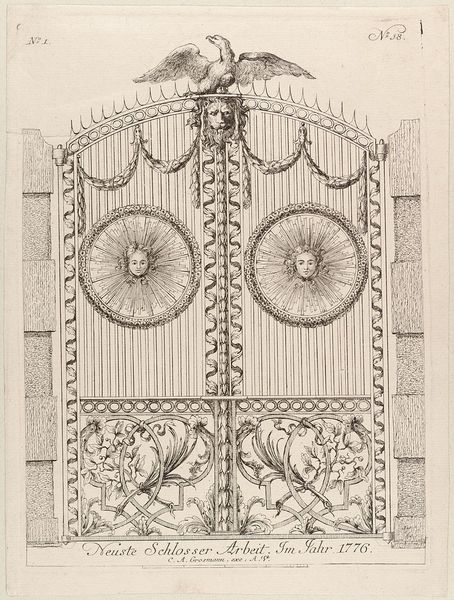
Titel: Gittertor, Titelblatt der Folge 'Neuste Schlosser Arbeit im Jahr 1776'
Künstler: Karl August Grossmann
Standort: Hamburg
Institution: Museum für Kunst und Gewerbe Hamburg
Schlagwörter: adler, blätter, flügel, kopf, vogel, tür, tiere, zaun, ornament, gesichter, gesicht, sonne, personen, spitzen, papier, mauer, grafik, graphik, ornamente, verzierung, palmwedel, tor, fotografie, photographie, strahlen, druckgraphik, druckgrafik, stich, löwenkopf, kunstgewerbe, portal, stäbe, laubwerk, blattwerk, kupferstich, kunsthandwerk, blätte, aedicula, schmiedearbeit, palmenzweig, bandelwerk, tierornament, schlosser, reproduktionen, industriedesign, druckerzeugnisse, 1776, pflanzenornamente, löwe, tierornamente, ädikula, dingen, ornamentstich, vorlageblätter, schlosserarbeit